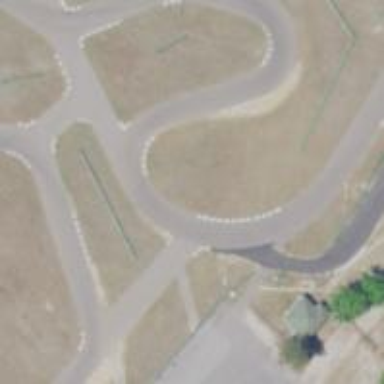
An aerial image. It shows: Karting raceway road for racing enthusiasts.